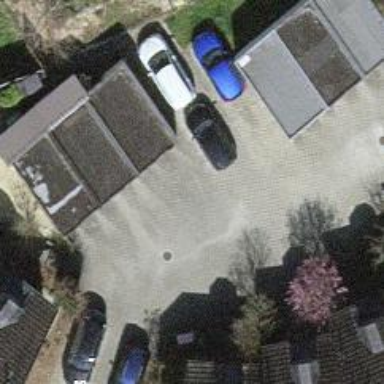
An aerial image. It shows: Group of garages.